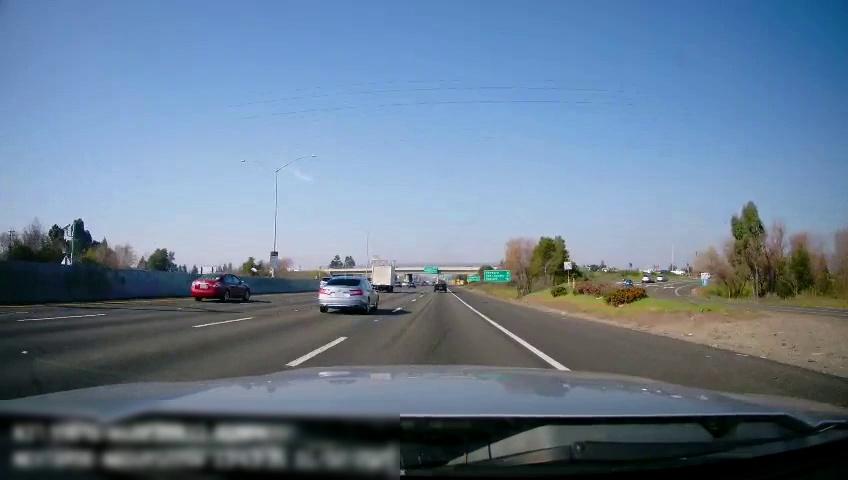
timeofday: Day
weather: Sunny
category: Drivable Space
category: Drivable Space
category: Vehicles | SUV
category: Vehicles | Car
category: Vehicles | Car
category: Vehicles | Car
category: Vehicles | Truck
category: Vehicles | Truck
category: Lanes | Alternate Lane
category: Lanes | Current Lane
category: Lanes | Current Lane
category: Lanes | Alternate Lane
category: Lanes | Alternate Lane
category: Lanes | Alternate Lane
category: Lanes | Alternate Lane
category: Traffic | Signs
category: Traffic | Signs
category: Traffic | Signs